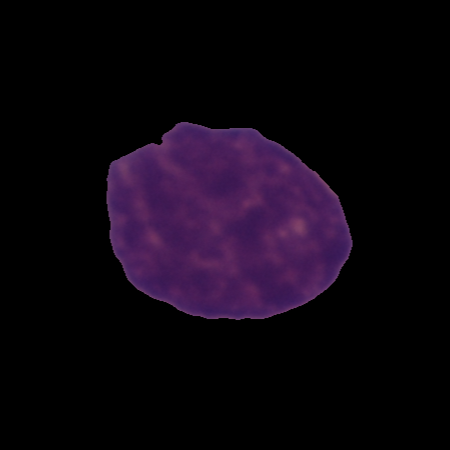
Label: cancer